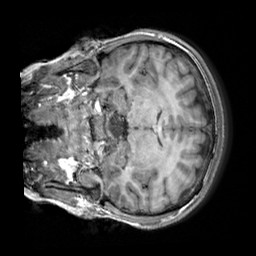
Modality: T1w
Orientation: coronal
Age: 21
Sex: female
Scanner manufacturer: siemens
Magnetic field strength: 3 T
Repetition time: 2.3 s
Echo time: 0.00303 s